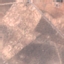
Label: PermanentCrop